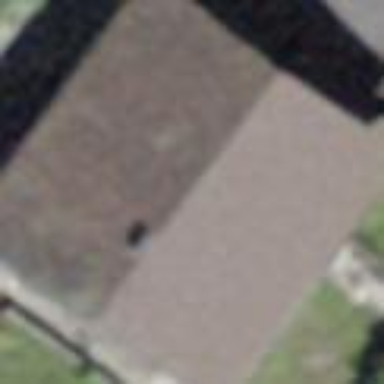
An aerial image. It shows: Building with gabled roof made of tiles. The orientation of the roof is along the building.